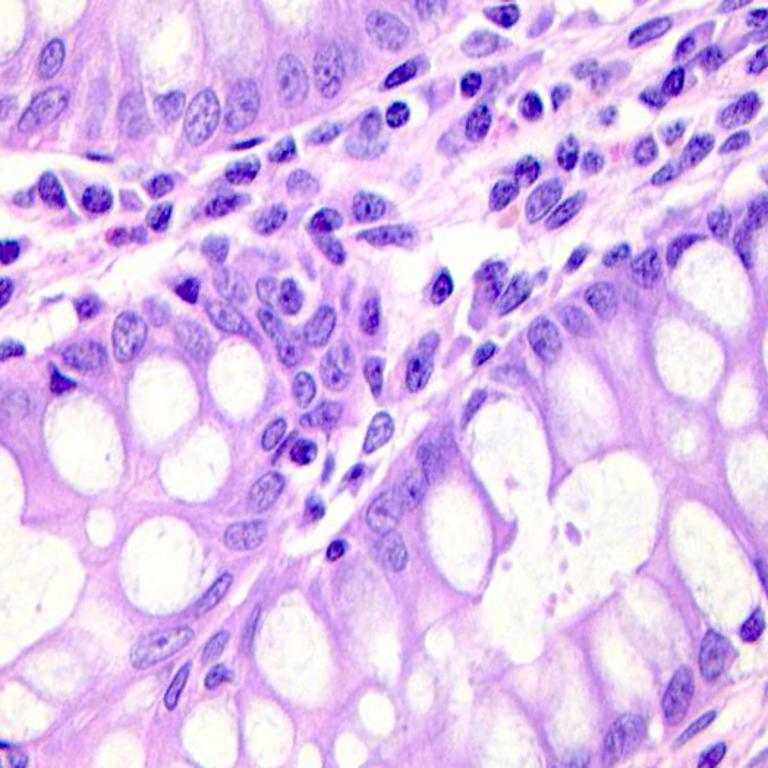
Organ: colon
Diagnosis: benign